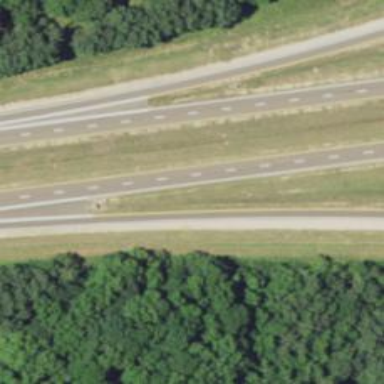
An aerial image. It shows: Trunk link highway.